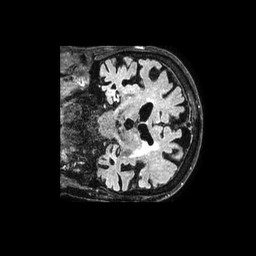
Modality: FLAIR
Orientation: coronal
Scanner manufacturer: philips
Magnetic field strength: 3 T
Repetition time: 4.8 s
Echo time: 0.34 s